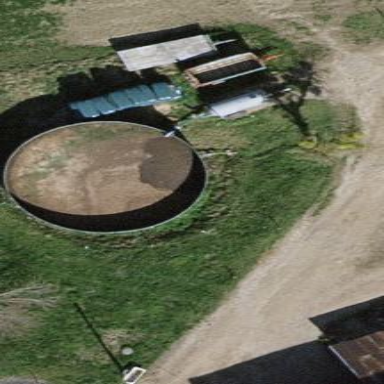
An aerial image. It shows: Storage tank with man-made structure.